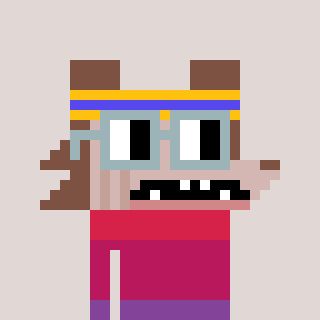
a pixel art character with square dark gray glasses, a werewolf-shaped head and a purple-colored body on a warm background